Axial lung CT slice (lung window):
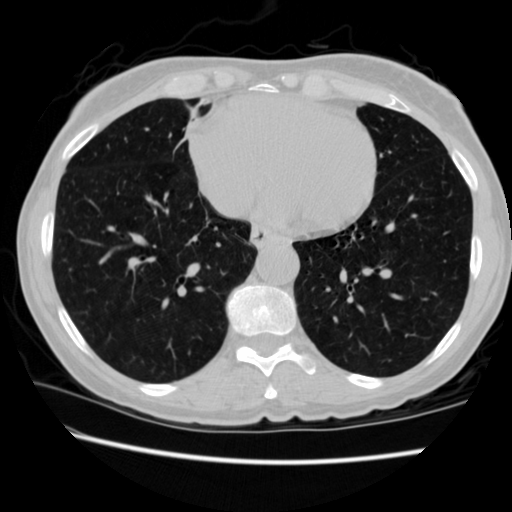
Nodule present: no